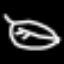
Label: leaf